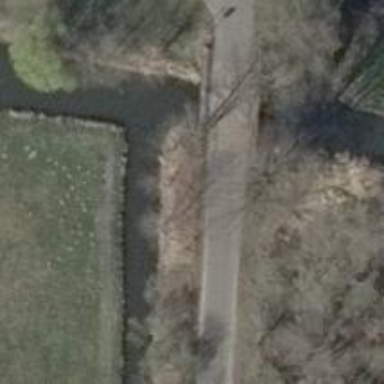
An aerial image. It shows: Concrete bridge over unclassified road with bicycle path.